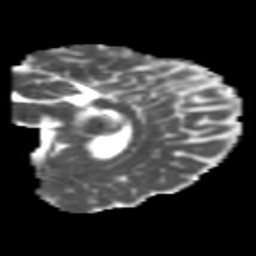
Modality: MD
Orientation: sagittal
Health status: healthy
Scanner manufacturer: philips
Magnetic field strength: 3 T
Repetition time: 6.964 s
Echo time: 0.092 s